Question: I have made the following code:
'''
ggplot() +
geom_histogram(test, mapping = aes(reading_test), alpha = 0.3, colour = "Blue") +
geom_histogram(test, mapping = aes(math_test), alpha = 0.3, colour = "Red") +
geom_histogram(test, mapping = aes(science_test), alpha = 0.3, colour = "Orange") +
labs(title = "Reading Test Score Histogram",
x = "Reading Test Score Frequency",
y = "Count") +
theme_minimal() +
'''
And I want to add a legend, for the colours blue, red and orange. But these are all seperate plots in one plot, so I don't know how to do it. I tried using 'colors' and 'scale_color_manual' but I can't seem to figure it out.
Image of the plot:

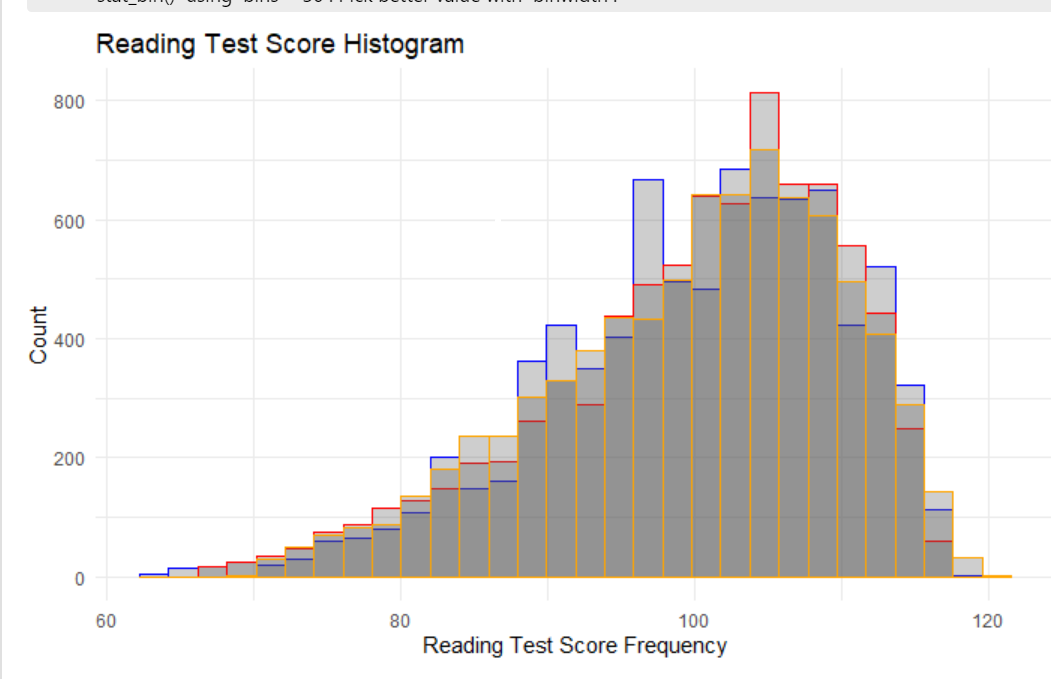
Answer: You can reconfigure your code a bit, and add a 'scale_fill_manual' call at the end. I made up some fake score data to use, but this should also work with your dataset.
'''
test %>%
ggplot() +
geom_histogram(aes(reading_test, fill = "reading_test"), alpha = 0.3) +
geom_histogram(aes(math_test, fill = "math_test"), alpha = 0.3) +
geom_histogram(aes(science_test, fill = "science_test"), alpha = 0.3) +
labs(title = "Reading Test Score Histogram",
x = "Reading Test Score Frequency",
y = "Count") +
theme_minimal() +
scale_fill_manual(values = c(reading_test = "Blue",
math_test = "Red",
science_test = "Orange")) +
theme(legend.position = "bottom")
'''
This gives us:

dput:
'''
structure(list(reading_test = c(60.9495483106002, 71.8601936940104,
95.1541648479179, 30.5743511533365, 72.3029835382476, 17.7527688443661
), math_test = c(83.0534904962406, 82.9689418431371, 6.6111684544012,
2.75105258915573, 1.65001957211643, 24.1968155838549), science_test = c(89.833056833595,
34.2541499296203, 19.2088180920109, 35.5643856106326, 78.7074614549056,
16.7371726129204)), row.names = c(NA, 6L), class = "data.frame")
'''